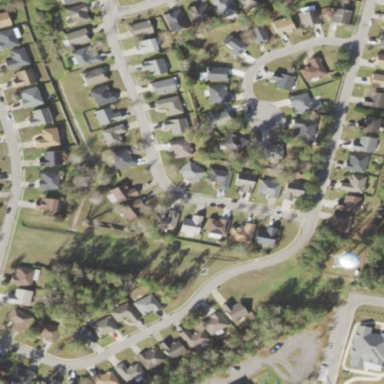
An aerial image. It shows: Residential area consisting of single-family homes.